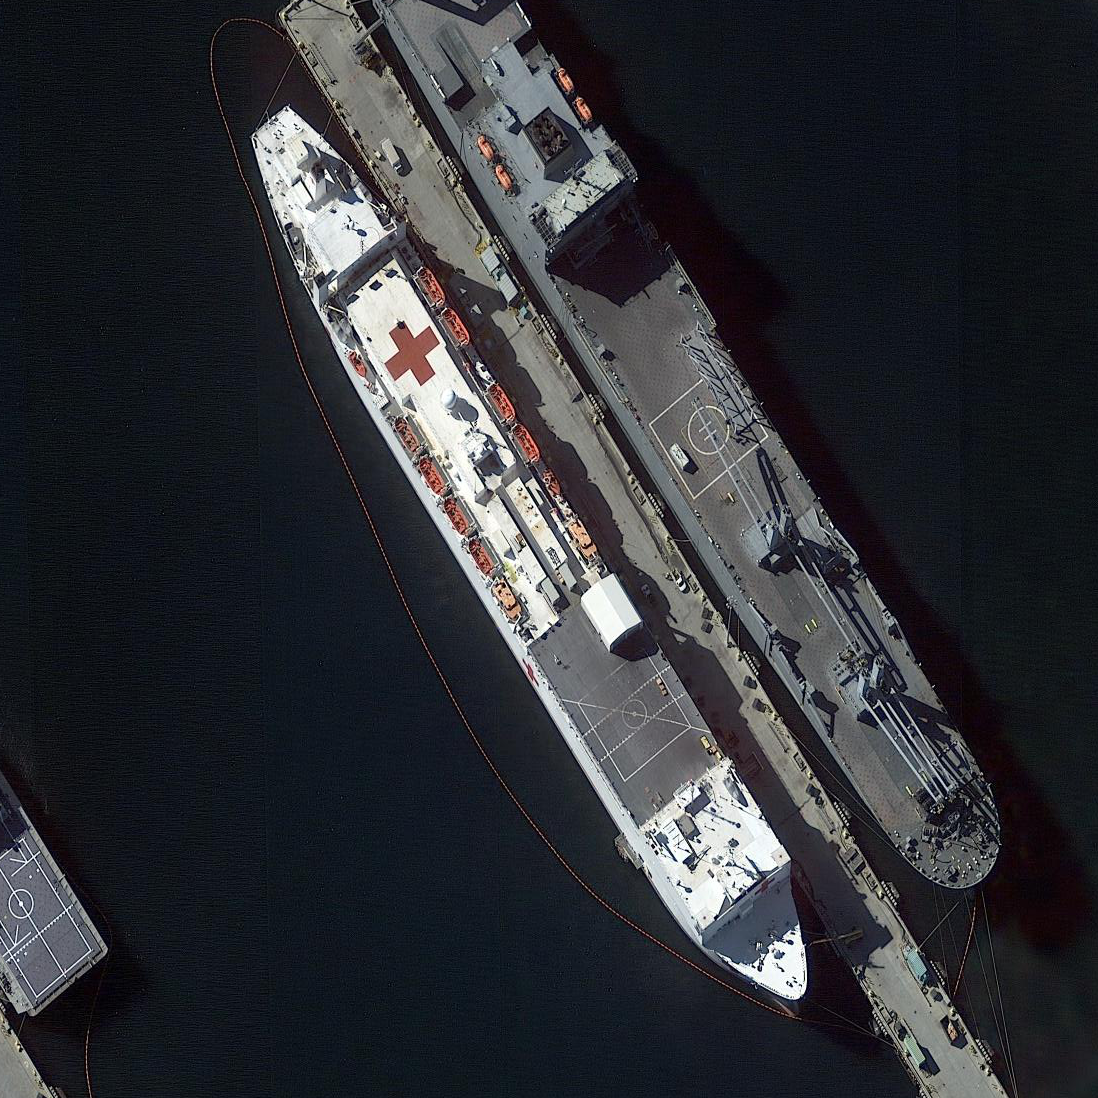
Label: Medical_ship